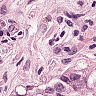
Metastatic tissue present: yes